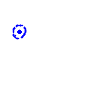
Particle: proton